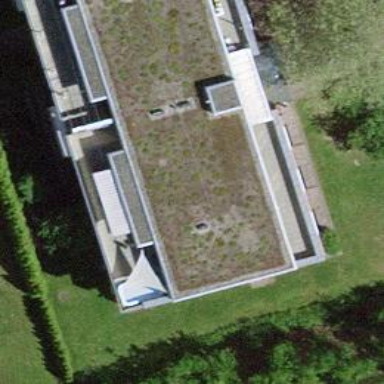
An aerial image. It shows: Flat-roofed apartment building.